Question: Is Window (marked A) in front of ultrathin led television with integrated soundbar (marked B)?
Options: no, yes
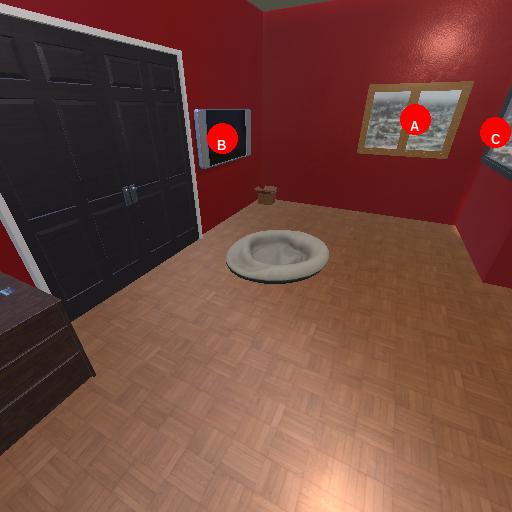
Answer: no